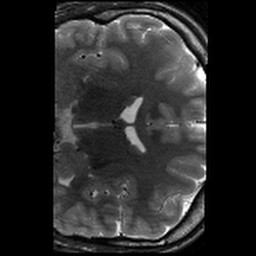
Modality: T2w
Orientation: coronal
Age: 21
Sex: male
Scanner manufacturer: siemens
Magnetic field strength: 3 T
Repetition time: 8.02 s
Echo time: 0.08 s